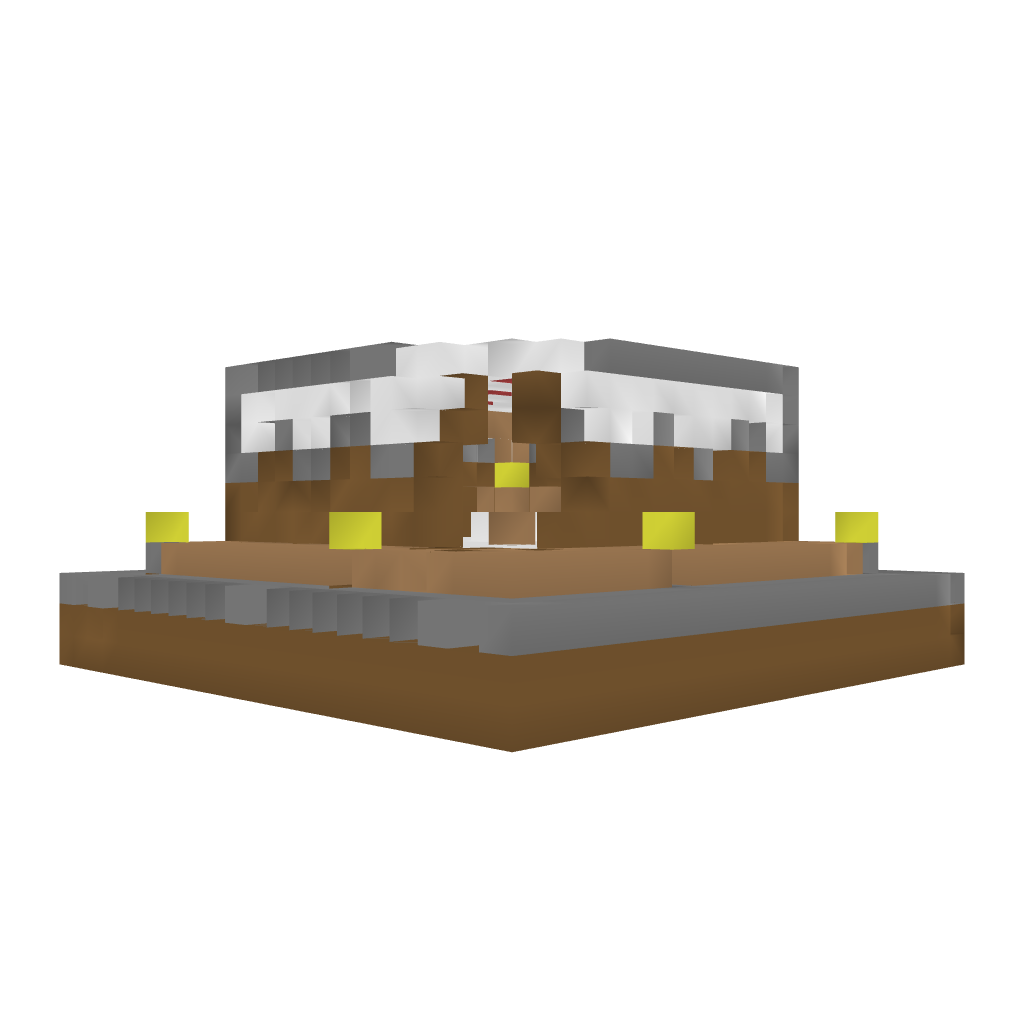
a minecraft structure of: Cake Shop shape of cake 50% earth below house